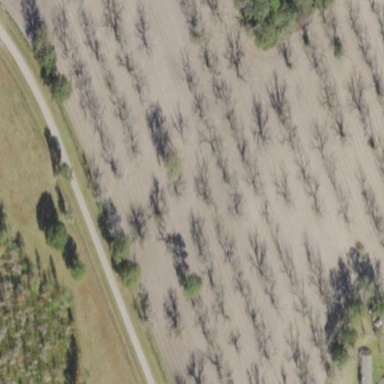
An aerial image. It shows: Orchard.